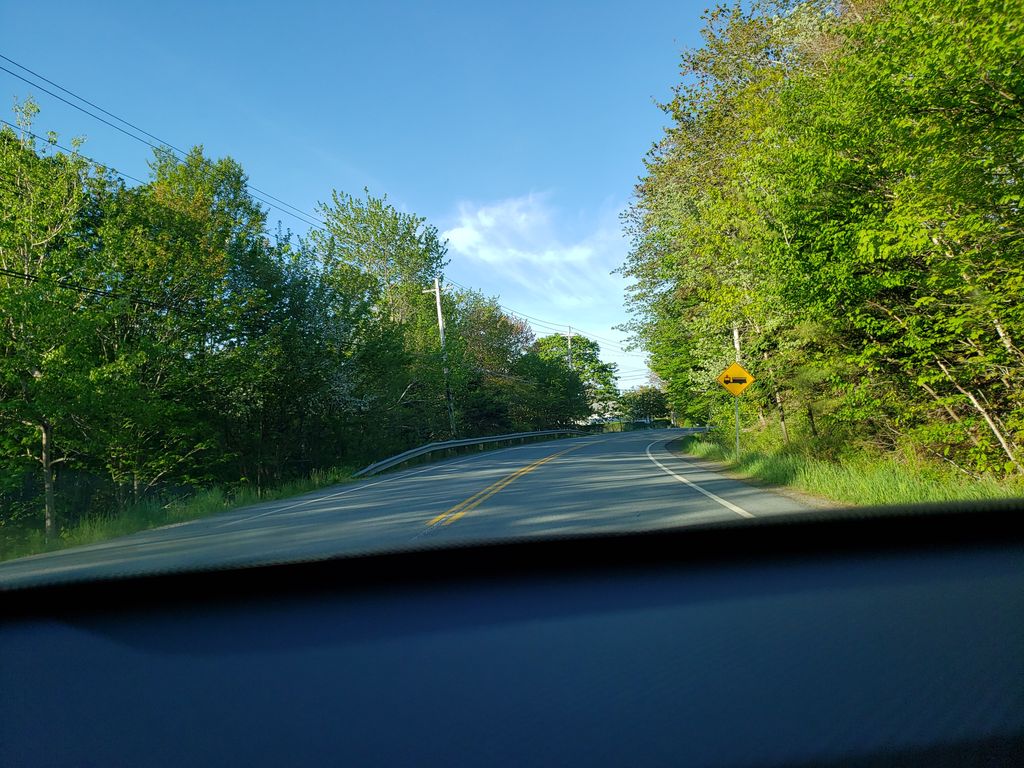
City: halifax